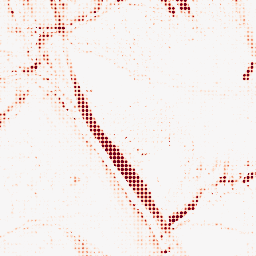
Category: morphological
Decomposition family: morphological_ellipse
Decomposition parameters: operation: opening
width: 10
height: 20
Upsampling method: sinc_hamming
Upsampling parameters: scale: 8
kernel_size: 4
Upsampling scale: 8